Question: How can I determine the source of excessive garbage collection in my HTML5 game?
Here's the result of a heap snapshot I took in chrome:
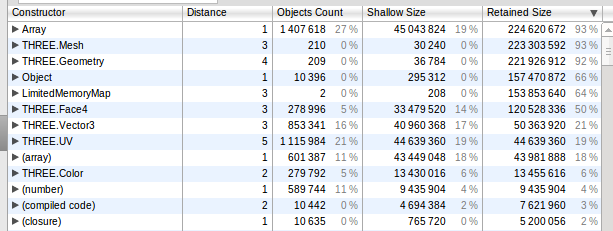
Answer: Chrome developer tools support the heap profiling. You may refer to <URL>